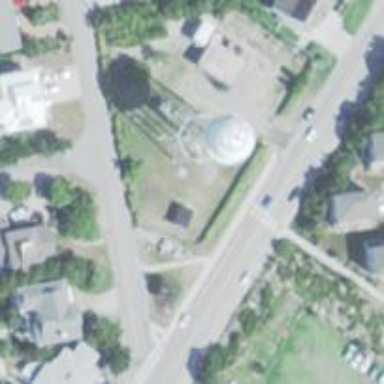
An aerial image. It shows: Water tower that is man-made.